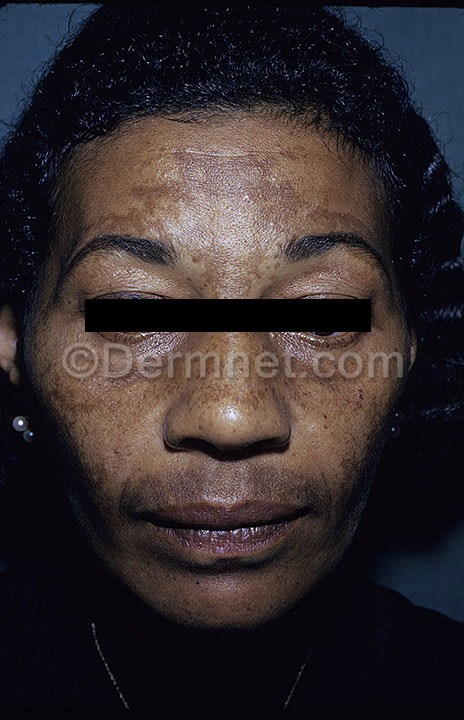
Disease: Light Diseases and Disorders of Pigmentation